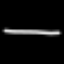
Label: line